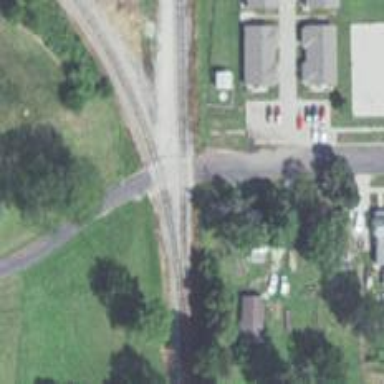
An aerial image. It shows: Level crossing along the railway.